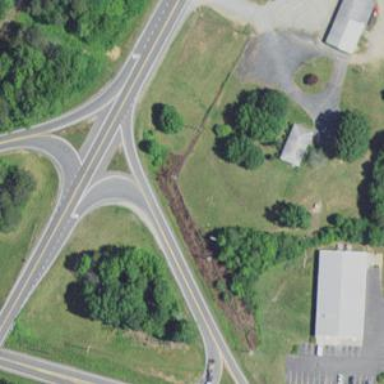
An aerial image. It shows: Cloverleaf junction with trunk link highway.